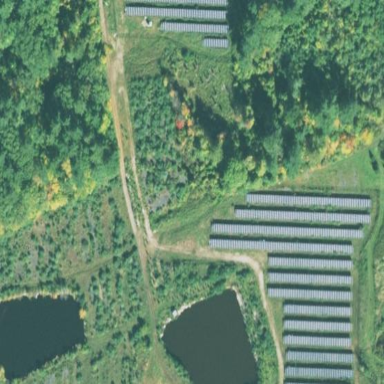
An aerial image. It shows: Solar power plant with photovoltaic technology generating electricity. The plant is enclosed by fence.